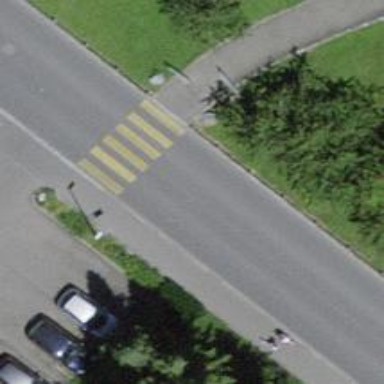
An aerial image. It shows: Tertiary road with asphalt surface including cycle lane.